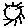
Label: sun